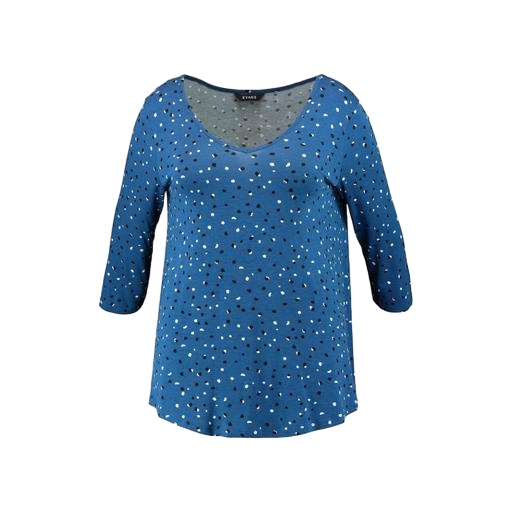
blue plus size printed t-shirt only macy, blue animal-print t-shirt only macy, blue printed contrast t-shirt only macy, white background